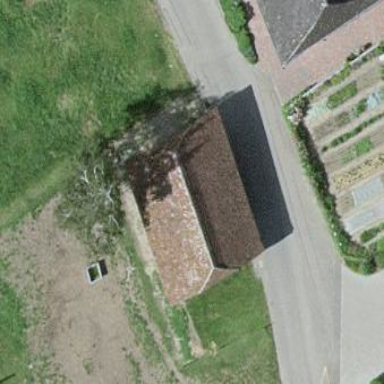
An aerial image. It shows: Barn.